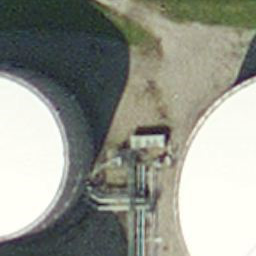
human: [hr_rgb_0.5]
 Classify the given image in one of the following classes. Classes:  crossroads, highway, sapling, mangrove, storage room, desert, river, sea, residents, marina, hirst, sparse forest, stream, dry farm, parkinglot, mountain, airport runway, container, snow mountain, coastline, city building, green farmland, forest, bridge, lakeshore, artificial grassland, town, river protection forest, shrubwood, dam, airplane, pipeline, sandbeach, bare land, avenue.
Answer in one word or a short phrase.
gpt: storage room